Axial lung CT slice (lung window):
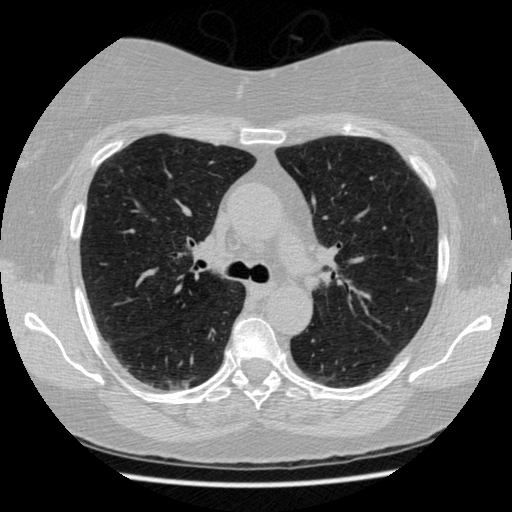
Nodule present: no